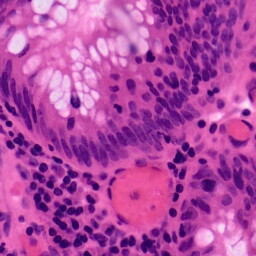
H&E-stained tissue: Colon